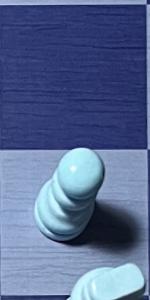
Label: Pawn_White